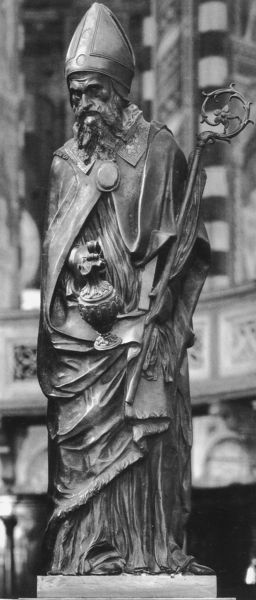
Titel: Hl. Prosdocimus
Künstler: Donatello
Standort: Padua, Basilica del Santo (EU - I - Venetien)
Schlagwörter: mann, umhang, hut, nase, stirn, blüte, alt, bart, kappe, mütze, augen, falten, gesicht, kragen, sockel, stein, kirche, figur, geistlicher, gewand, mantel, brosche, kanne, krug, skulptur, statue, stab, bischof, papst, brauen, bronze, plastik, gefäß, schwarz weiß, stirnfalten, karaffe, christlich, heiliger, mitra, tiara, zepter, katholisch, apostel, bischofsstab, räucherfass, bischofsmütze, schwaruweiß, prieserstab